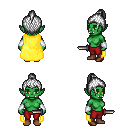
a pixel art fantasy rpg character, female body template, orc, green skin, yellow cape, red pants, white short topknot hairstyle, white cloth bracers, brown shoes, dagger, four views (front, back, left, right), 2x2 character sprite sheet, small pixel art, hard edges, no anti-aliasing